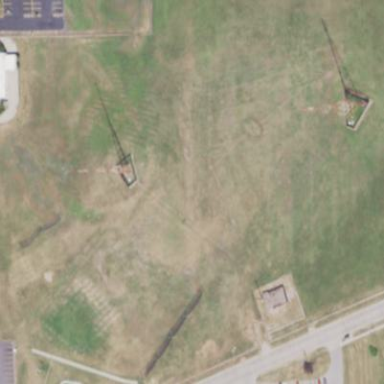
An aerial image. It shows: Driving range for golf on grass.